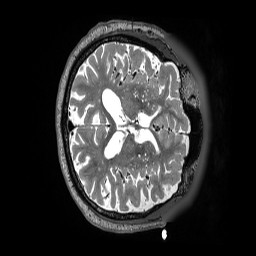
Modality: T2w
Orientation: axial
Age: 81
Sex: female